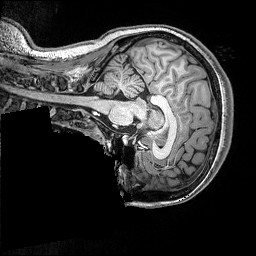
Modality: T1w
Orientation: sagittal
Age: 21
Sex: female